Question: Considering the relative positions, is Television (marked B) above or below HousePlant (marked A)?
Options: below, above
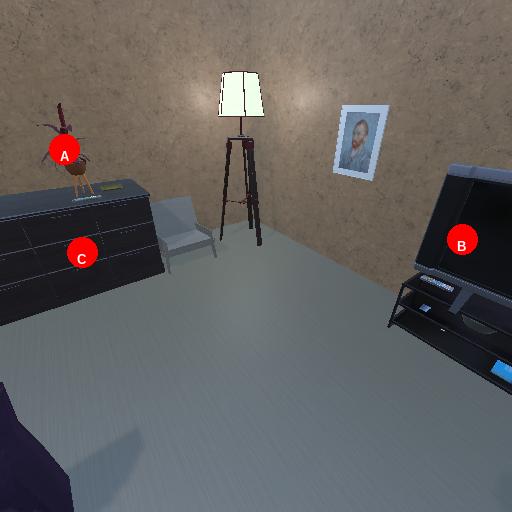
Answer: below